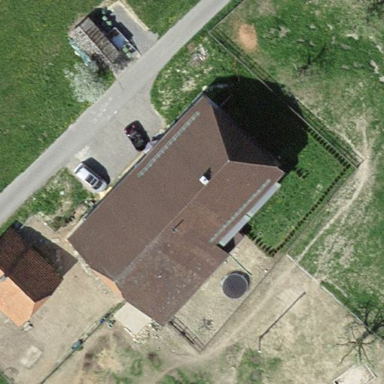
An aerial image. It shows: Farm building.